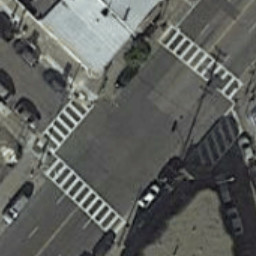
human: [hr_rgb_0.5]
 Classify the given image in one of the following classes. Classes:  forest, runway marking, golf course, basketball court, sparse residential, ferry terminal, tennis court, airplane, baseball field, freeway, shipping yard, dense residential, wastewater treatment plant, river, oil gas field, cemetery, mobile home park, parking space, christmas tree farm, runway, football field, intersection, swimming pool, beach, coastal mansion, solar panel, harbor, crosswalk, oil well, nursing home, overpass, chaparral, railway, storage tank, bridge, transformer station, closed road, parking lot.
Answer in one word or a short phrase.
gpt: crosswalk